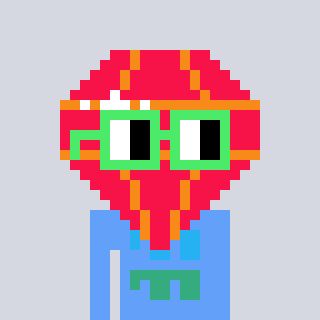
a pixel art character with square light green glasses, a red diamond-shaped head and a blue-colored body on a cool background